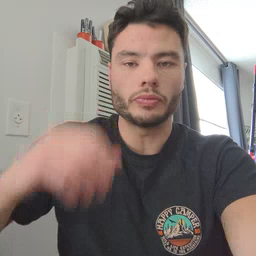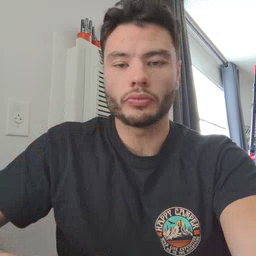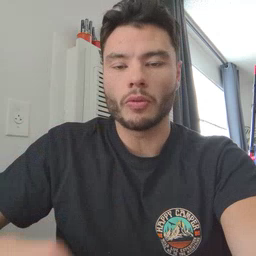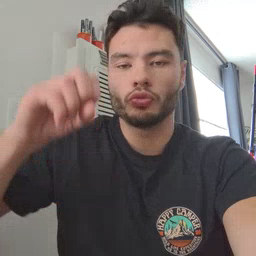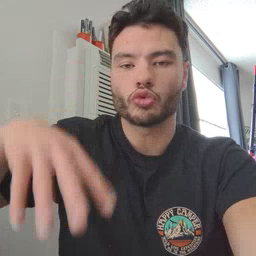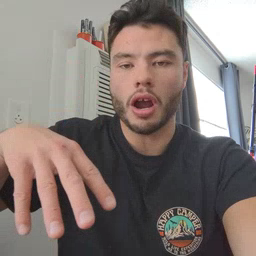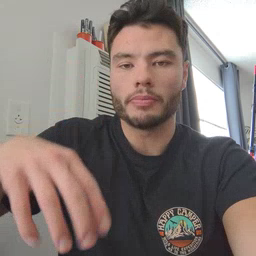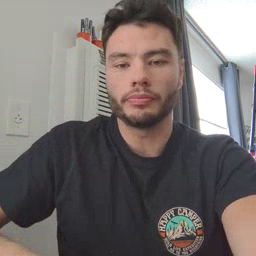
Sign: drop